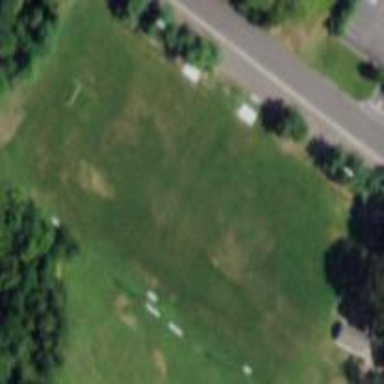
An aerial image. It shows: Soccer pitch for leisure land activities.